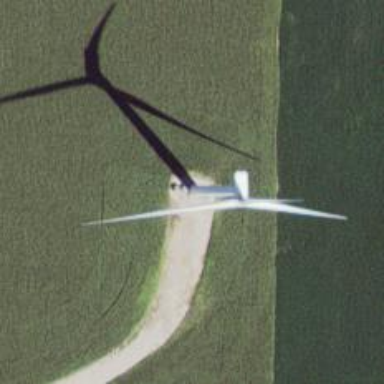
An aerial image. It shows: Wind generator powered by horizontal axis wind turbine.